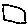
Label: square